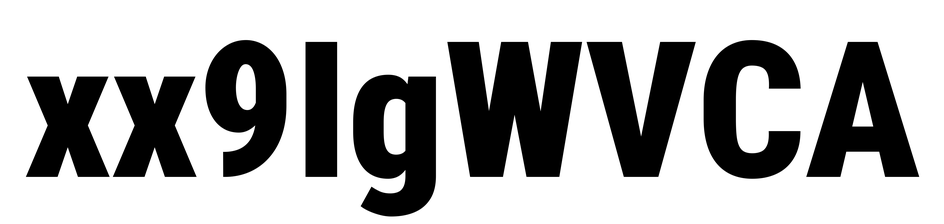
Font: Roboto_Condensed_Black